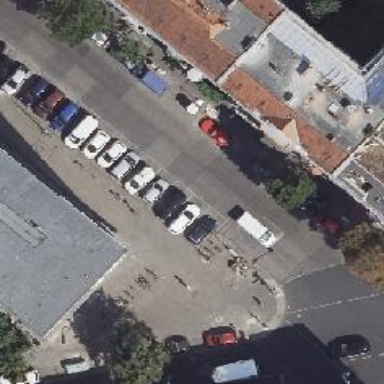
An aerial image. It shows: Bicycle parking located on the sidewalk.